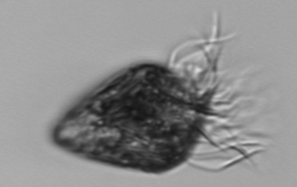
Label: Ciliophora